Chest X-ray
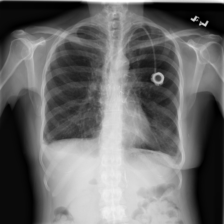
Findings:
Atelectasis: negative
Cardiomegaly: negative
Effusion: negative
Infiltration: negative
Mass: negative
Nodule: negative
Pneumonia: negative
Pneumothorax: negative
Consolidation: negative
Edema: negative
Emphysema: negative
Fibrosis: negative
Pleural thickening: negative
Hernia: negative